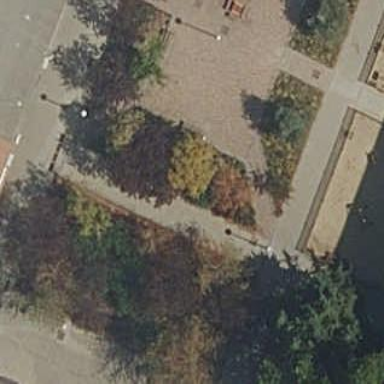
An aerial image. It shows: Garden with kerb border.